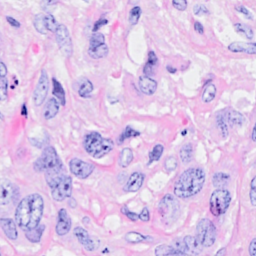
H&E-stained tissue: Breast